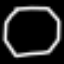
Label: octagon